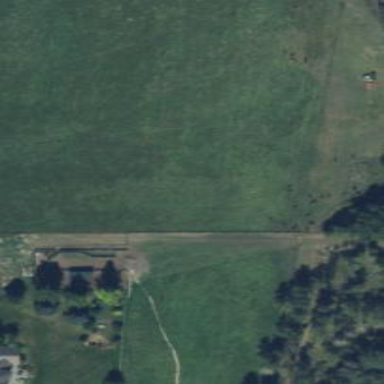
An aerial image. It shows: Farmyard area.